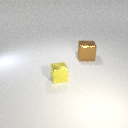
small yellow metal cube in front of large brown metal cube